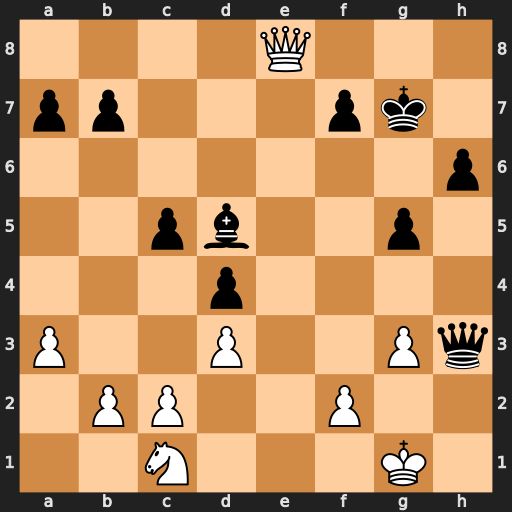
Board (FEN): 4Q3/pp3pk1/7p/2pb2p1/3p4/P2P2Pq/1PP2P2/2N3K1
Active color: w
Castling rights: -
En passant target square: -
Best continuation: Qe5+ Kg6 Qxd5